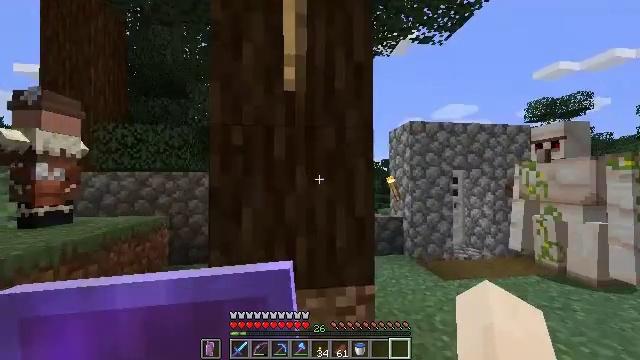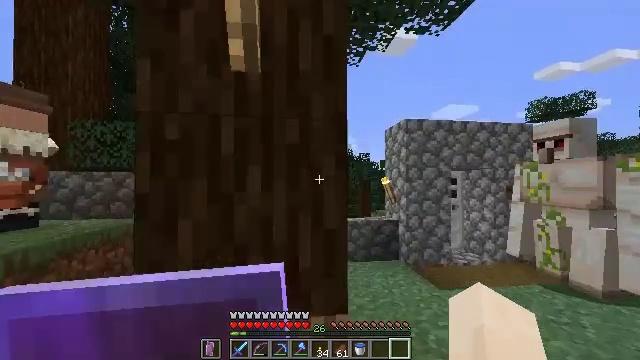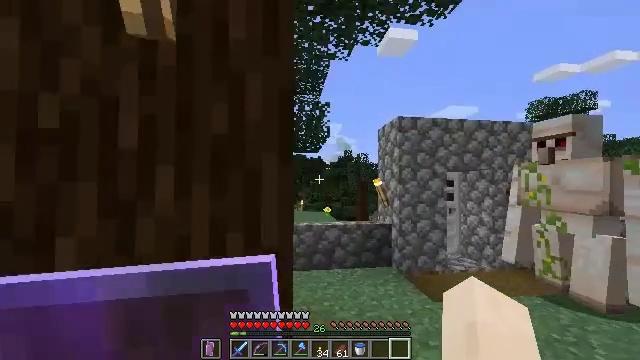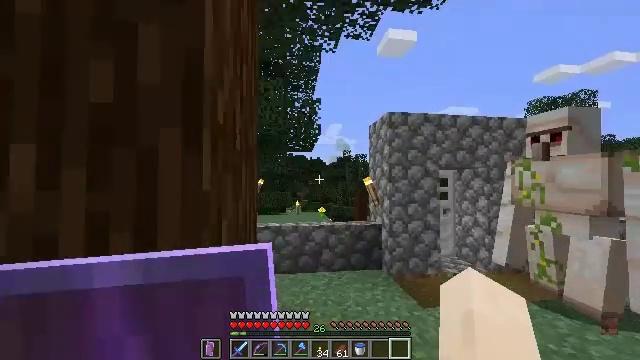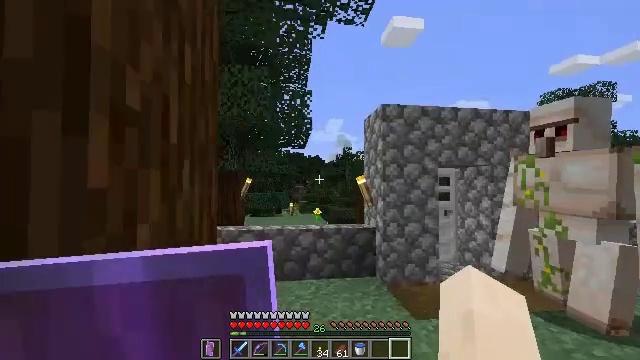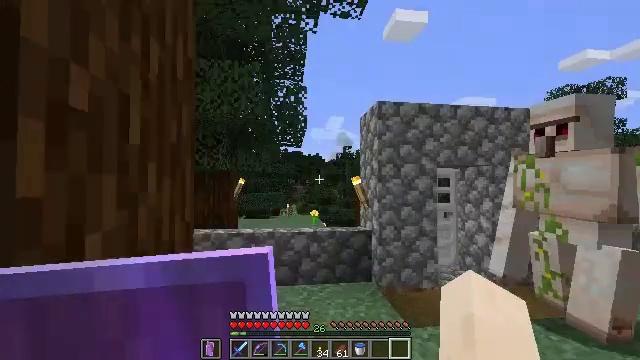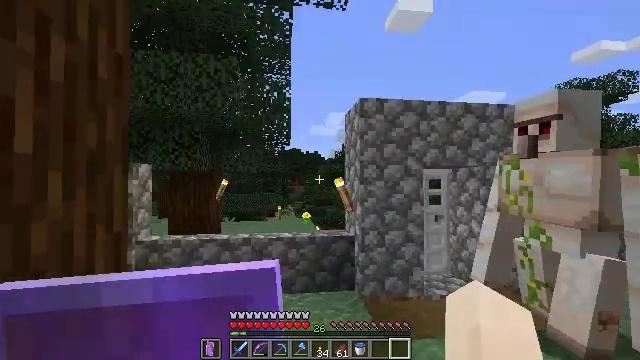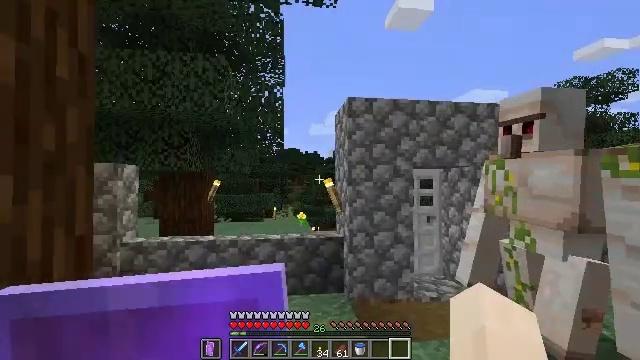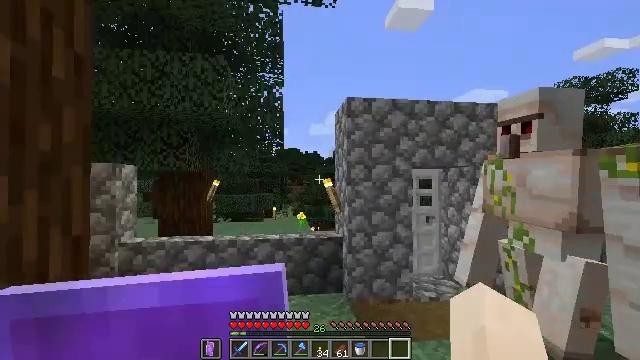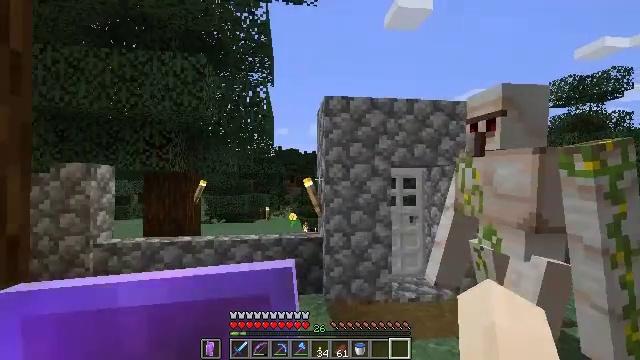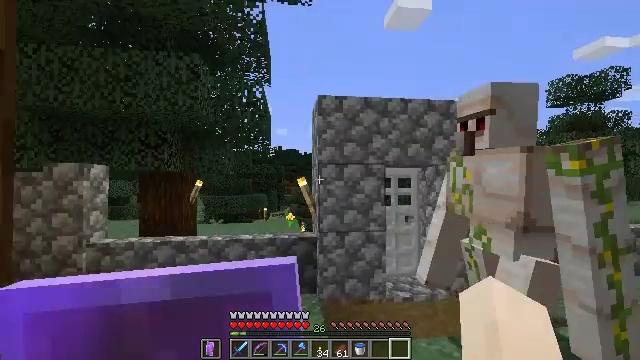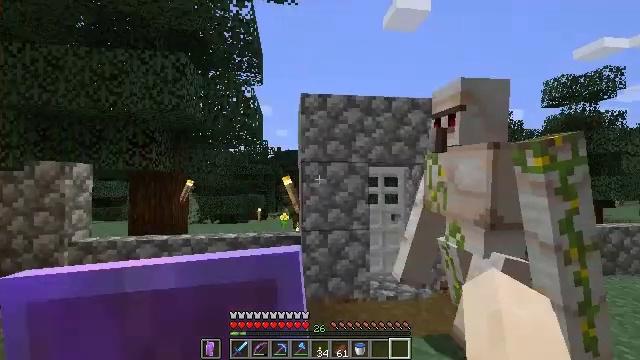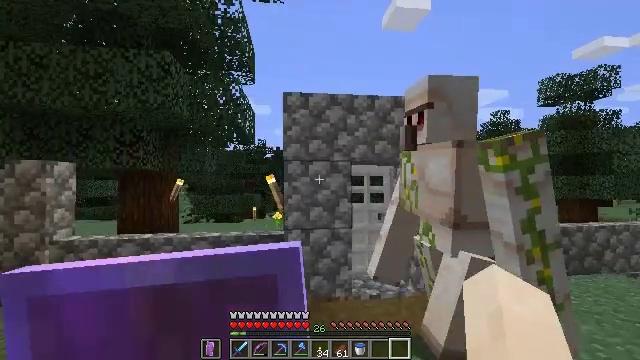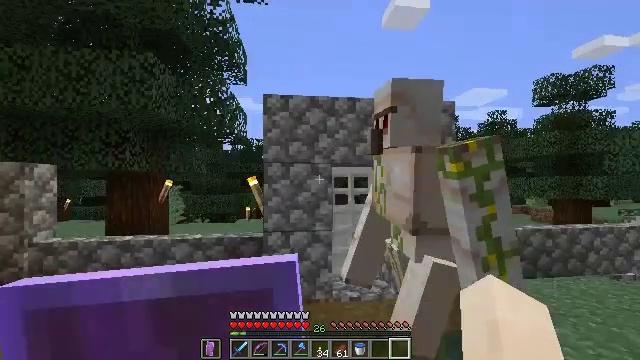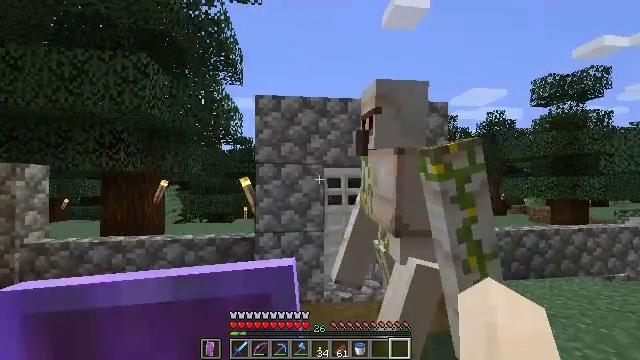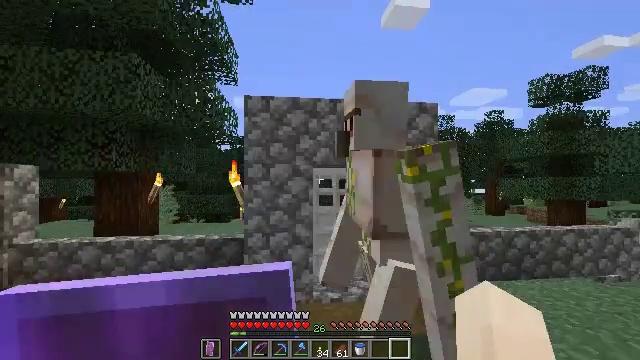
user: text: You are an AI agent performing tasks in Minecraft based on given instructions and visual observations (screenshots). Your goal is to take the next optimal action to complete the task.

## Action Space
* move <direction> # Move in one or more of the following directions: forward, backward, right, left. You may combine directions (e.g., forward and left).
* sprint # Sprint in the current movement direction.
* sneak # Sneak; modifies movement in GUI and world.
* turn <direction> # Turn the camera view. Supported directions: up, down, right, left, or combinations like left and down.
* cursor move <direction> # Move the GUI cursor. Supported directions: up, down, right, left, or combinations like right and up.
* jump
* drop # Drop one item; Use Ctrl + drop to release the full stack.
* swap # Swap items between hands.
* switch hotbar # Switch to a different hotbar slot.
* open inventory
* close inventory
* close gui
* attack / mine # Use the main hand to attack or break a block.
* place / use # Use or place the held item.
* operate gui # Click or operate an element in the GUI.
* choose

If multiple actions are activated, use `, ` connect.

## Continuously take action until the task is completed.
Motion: motion action
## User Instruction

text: Break the grass block.
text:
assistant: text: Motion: move forward and move right
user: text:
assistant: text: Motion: move forward and move right
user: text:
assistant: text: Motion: move right
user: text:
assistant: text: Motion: move right
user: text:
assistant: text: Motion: move right
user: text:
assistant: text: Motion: move right
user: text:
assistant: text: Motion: move right
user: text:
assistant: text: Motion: move right
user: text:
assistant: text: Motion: move right
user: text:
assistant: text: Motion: move right
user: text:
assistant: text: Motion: move right
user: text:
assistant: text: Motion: move right
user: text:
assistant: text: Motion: move right
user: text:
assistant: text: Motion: move right
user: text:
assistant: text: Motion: move right
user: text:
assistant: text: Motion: move right
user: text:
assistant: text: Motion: move right
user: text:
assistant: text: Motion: move right
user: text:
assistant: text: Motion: move forward and move right
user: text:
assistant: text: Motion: move forward and move right
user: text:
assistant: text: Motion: move forward and move right
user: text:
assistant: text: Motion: move forward
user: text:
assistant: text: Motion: no_op
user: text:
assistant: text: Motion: no_op
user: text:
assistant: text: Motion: no_op
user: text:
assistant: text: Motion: no_op
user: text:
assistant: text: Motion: no_op
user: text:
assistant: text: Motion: no_op
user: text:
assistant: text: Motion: no_op
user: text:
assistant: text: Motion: no_op